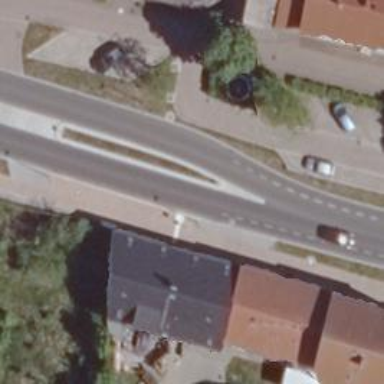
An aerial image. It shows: Public transport stop position.